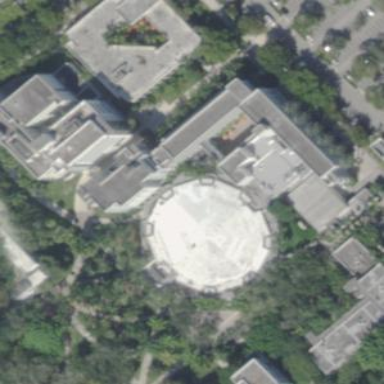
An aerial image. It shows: University building.